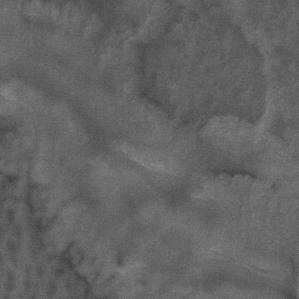
Label: non_frost